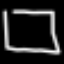
Label: square